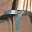
Label: 7